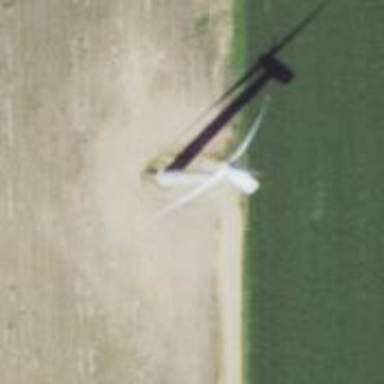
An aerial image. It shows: Wind generator using horizontal axis wind turbines.